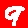
Digit: 9